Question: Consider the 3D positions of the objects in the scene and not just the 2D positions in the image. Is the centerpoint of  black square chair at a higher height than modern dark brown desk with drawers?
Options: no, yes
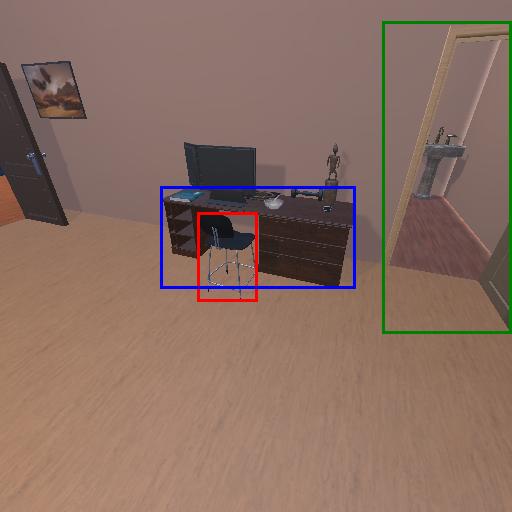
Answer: no